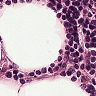
Metastatic tissue present: no